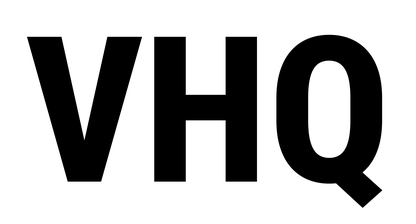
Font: Roboto_Condensed_ExtraBold